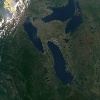
Label: land